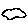
Label: cloud